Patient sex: F
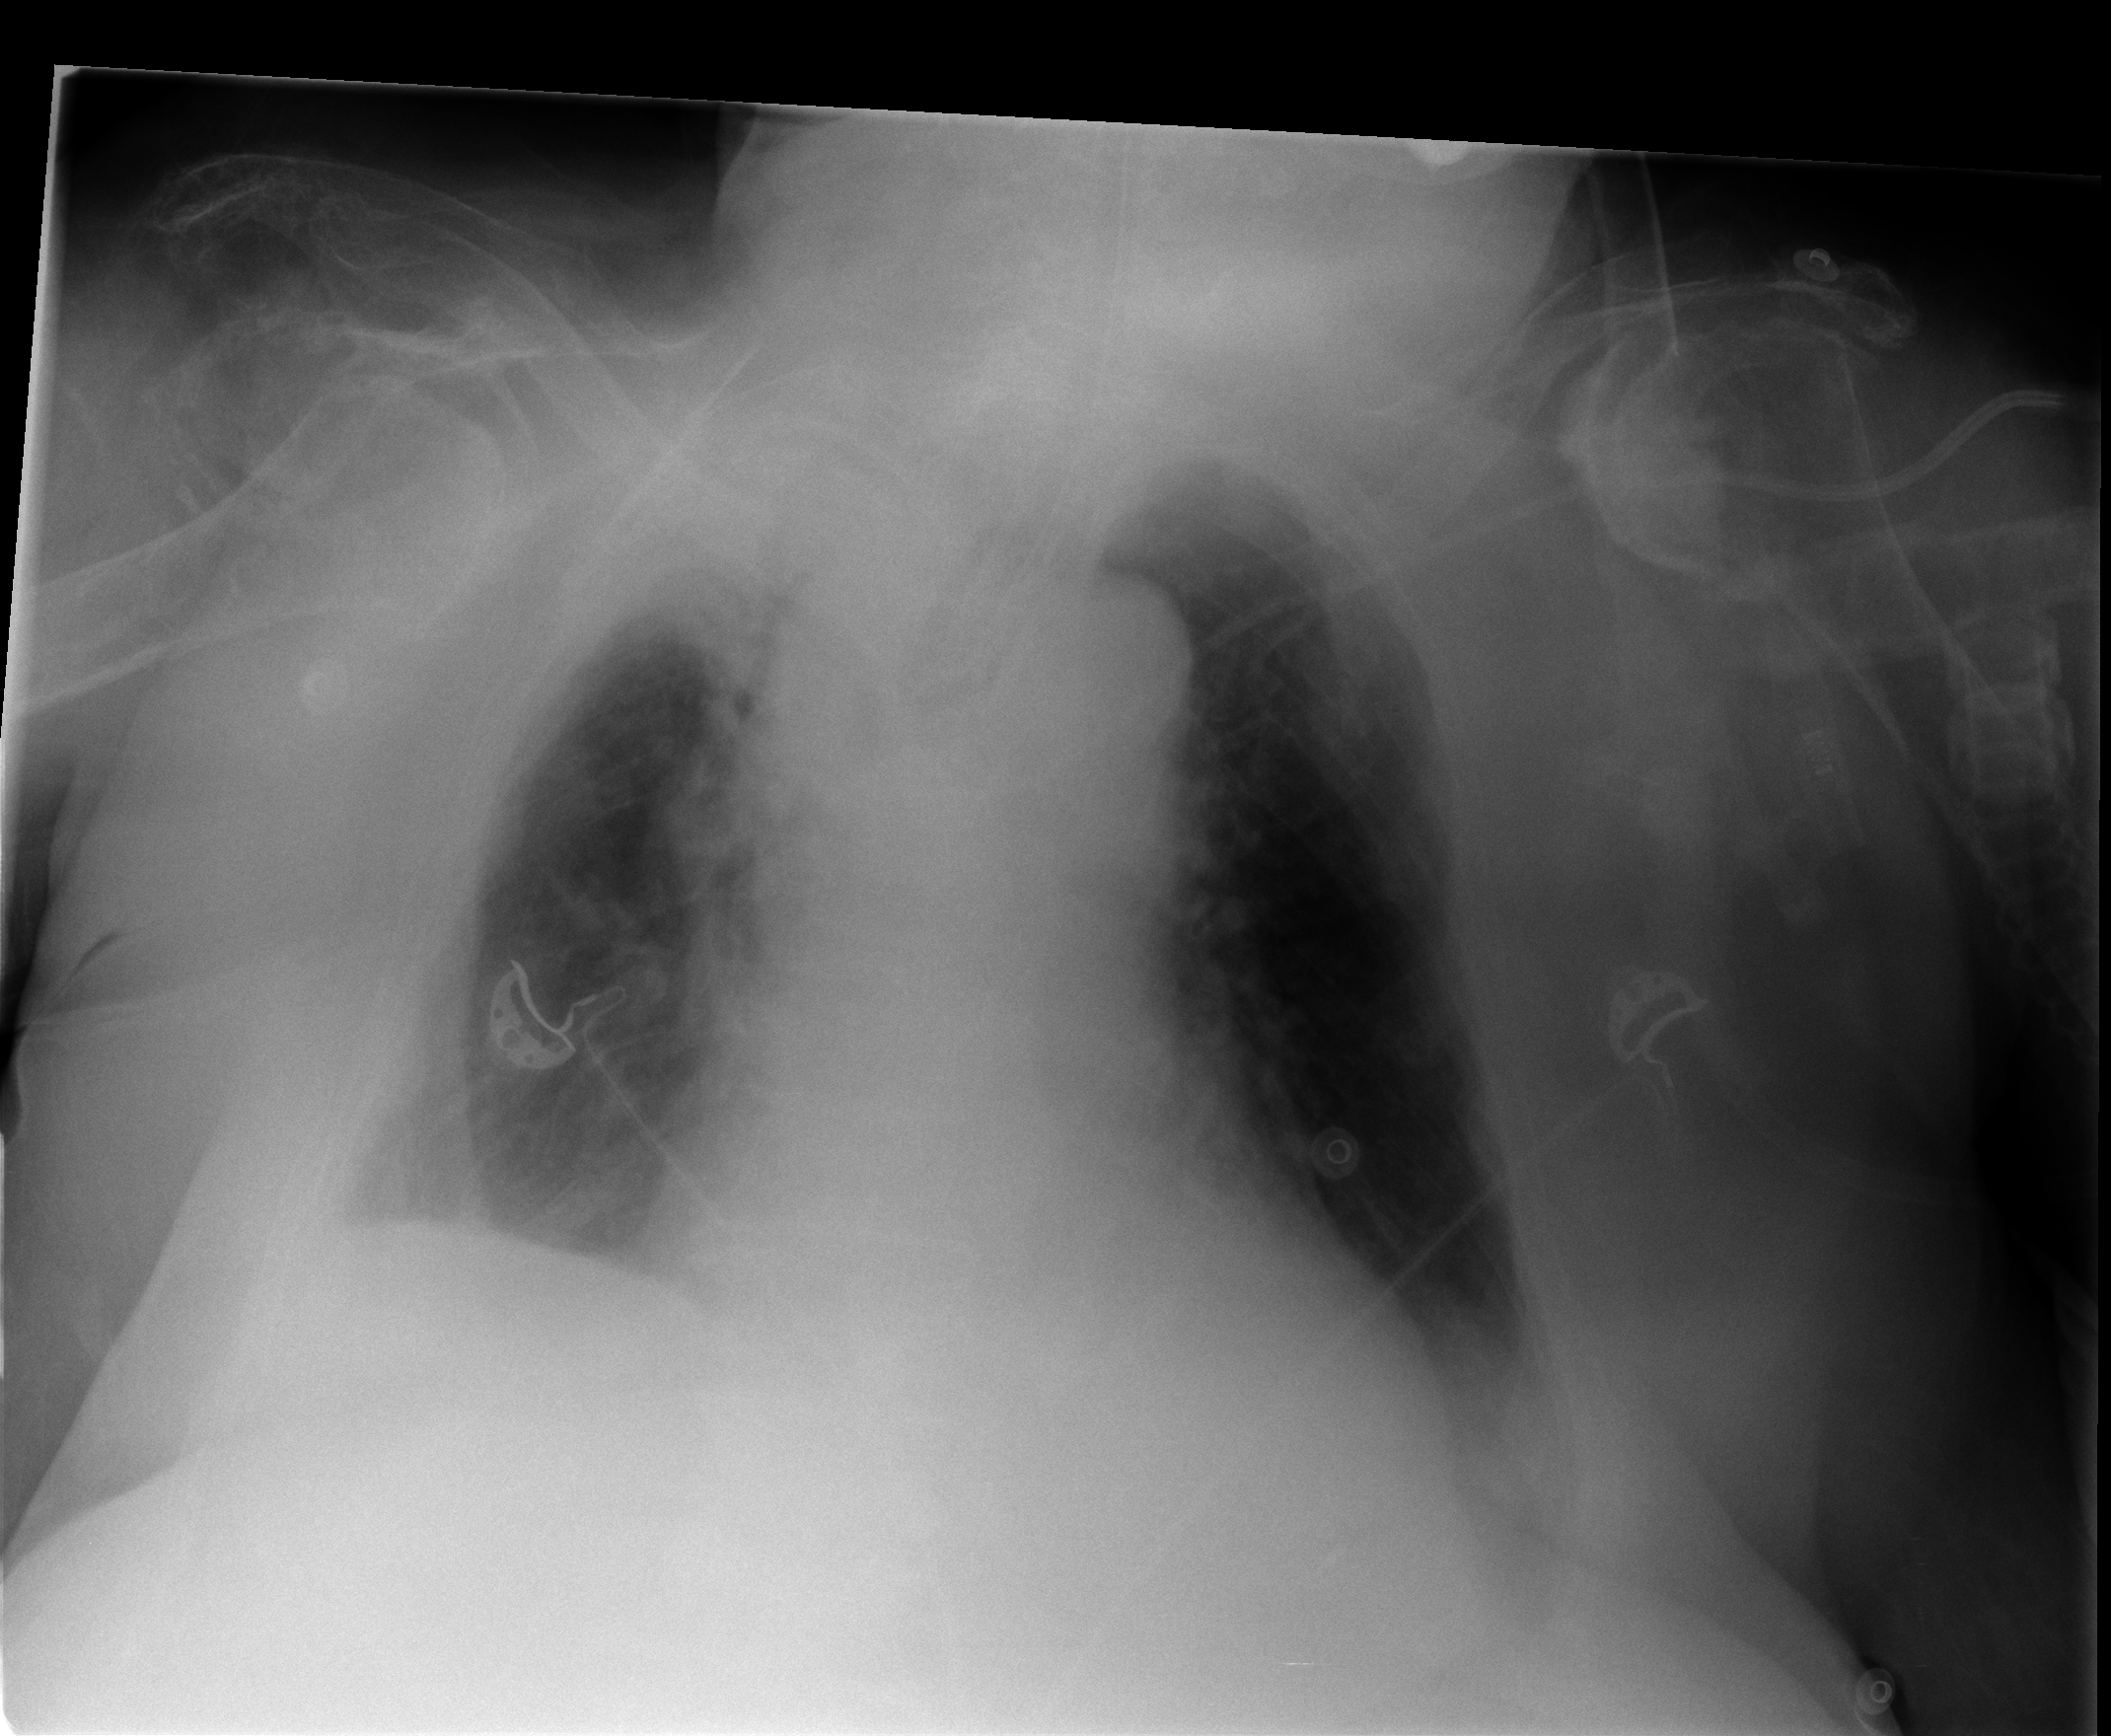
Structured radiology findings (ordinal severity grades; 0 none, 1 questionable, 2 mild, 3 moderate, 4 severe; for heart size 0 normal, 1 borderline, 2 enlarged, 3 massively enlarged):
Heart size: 0
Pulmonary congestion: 3
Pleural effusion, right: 2
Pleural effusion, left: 2
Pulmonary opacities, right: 1
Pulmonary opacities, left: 1
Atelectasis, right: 0
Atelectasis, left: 2